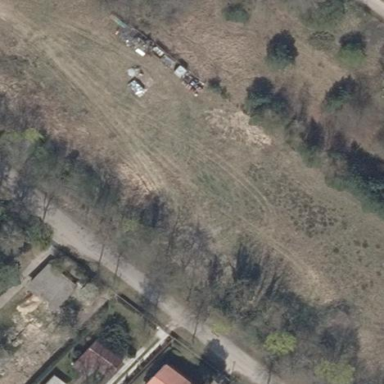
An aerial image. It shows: Chain link fence surrounding meadow.